Question: I need to position a colour which is 50px high but it goes from the middle container to the left end of the page.
Is there a position left width 100% type selector?
Here is the example, so you know what i mean...

The site fits into 960px wide but the solid color needs to stretch on the left side.
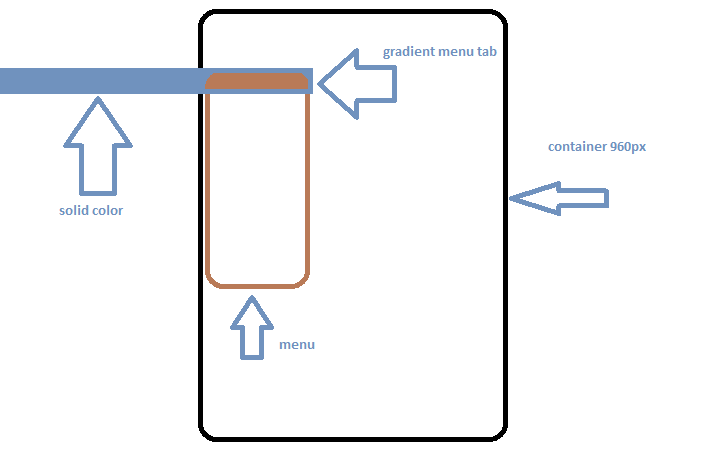
Answer: <URL>
'''
li, li:before {
height: 25px;
}
li {
position: relative;
width: 200px;
background: #777
}
li:before {
content: ' ';
display: block;
position: absolute;
width: 9999px;
left: -9999px;
top: 0;
background: #f0f
}
'''
IE7 <URL>